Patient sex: M
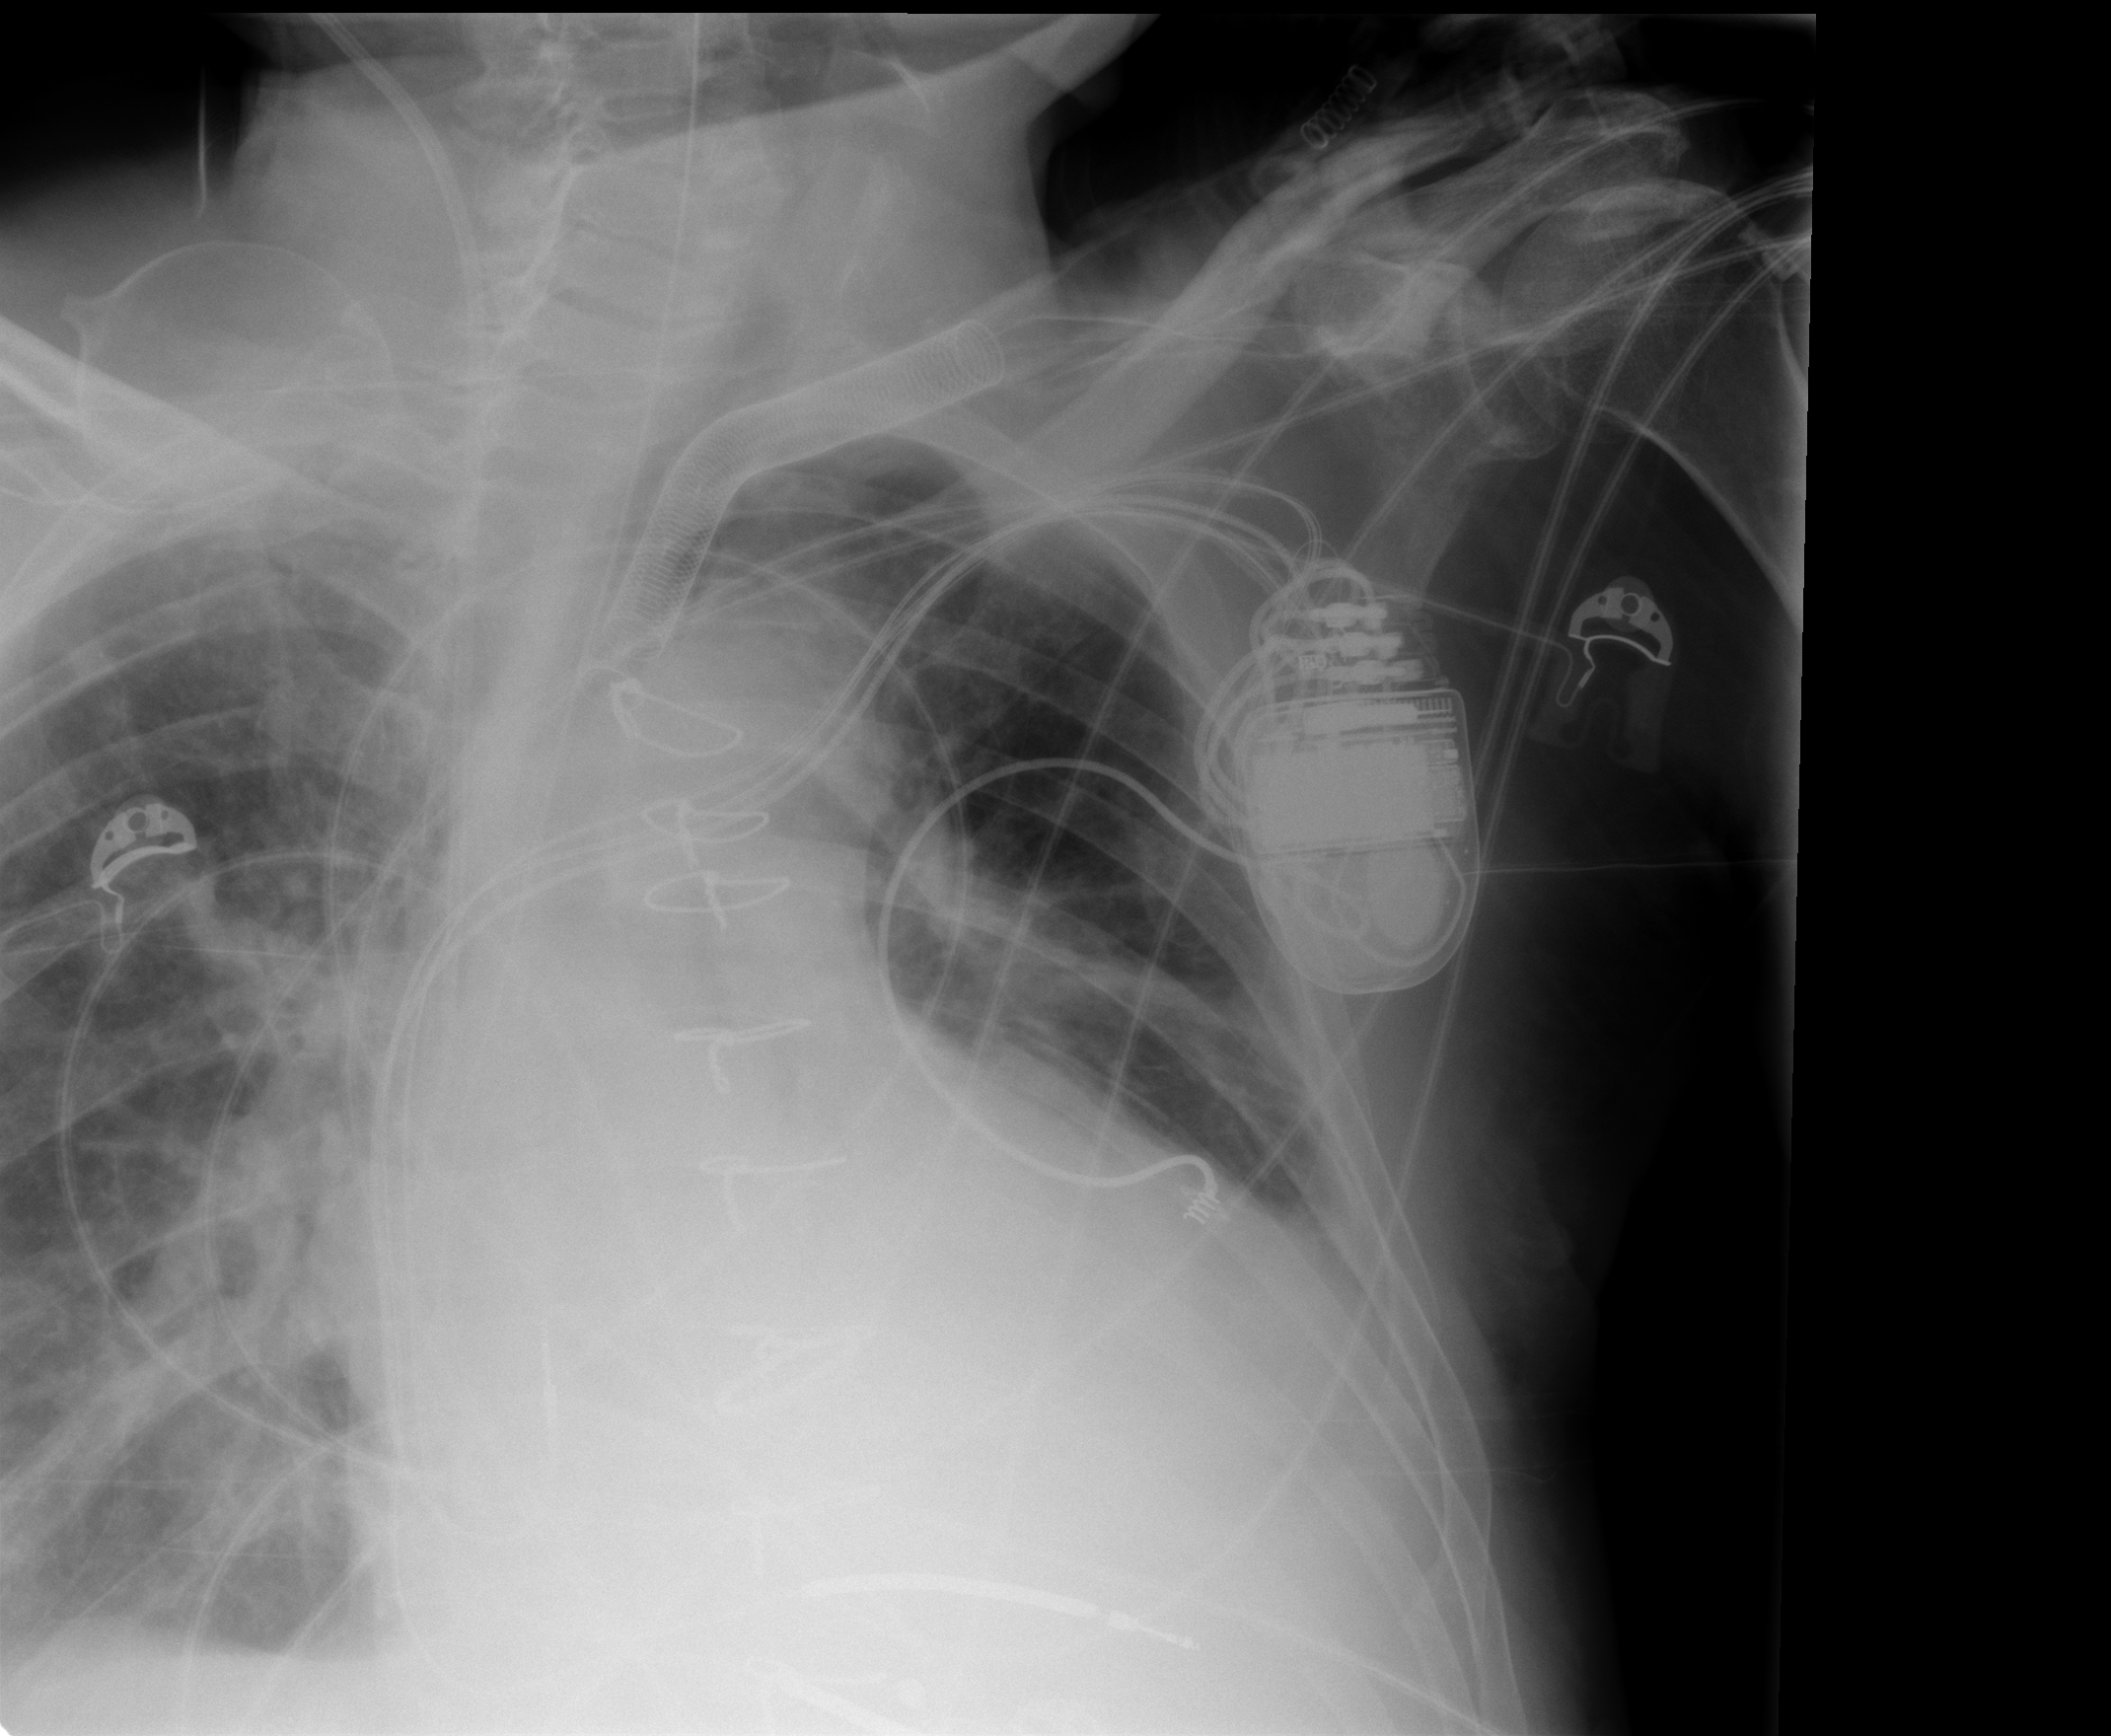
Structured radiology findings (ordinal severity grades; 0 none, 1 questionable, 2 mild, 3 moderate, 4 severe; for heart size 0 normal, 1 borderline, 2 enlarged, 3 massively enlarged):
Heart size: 2
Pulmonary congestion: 2
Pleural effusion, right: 1
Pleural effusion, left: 2
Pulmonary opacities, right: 0
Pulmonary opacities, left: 0
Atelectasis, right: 2
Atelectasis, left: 2